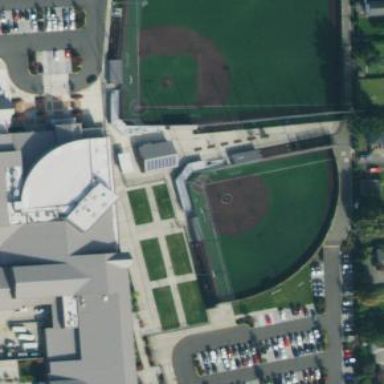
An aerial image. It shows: Baseball pitch for leisure land activities.